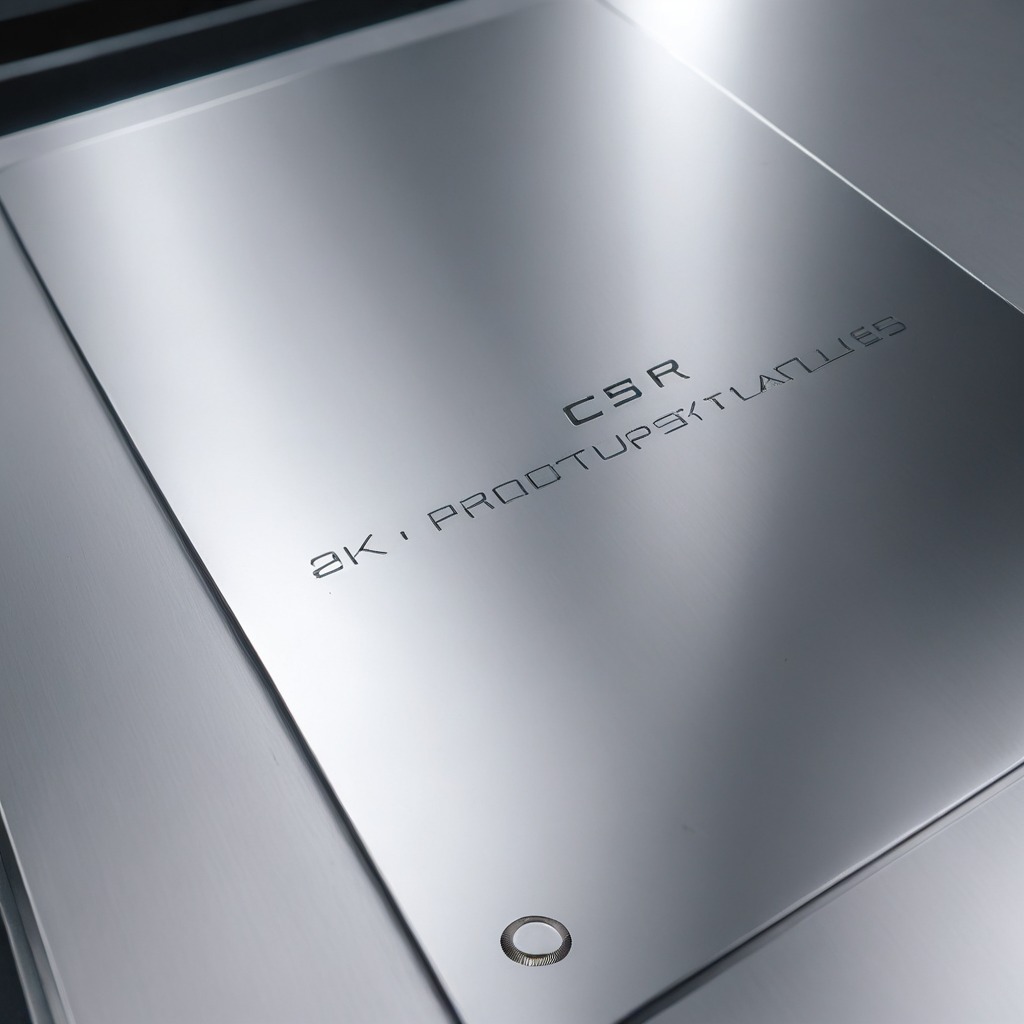
A flat metal washer is lying on a stainless steel table in a high-end prototyping lab.